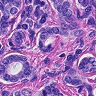
Metastatic tissue present: yes